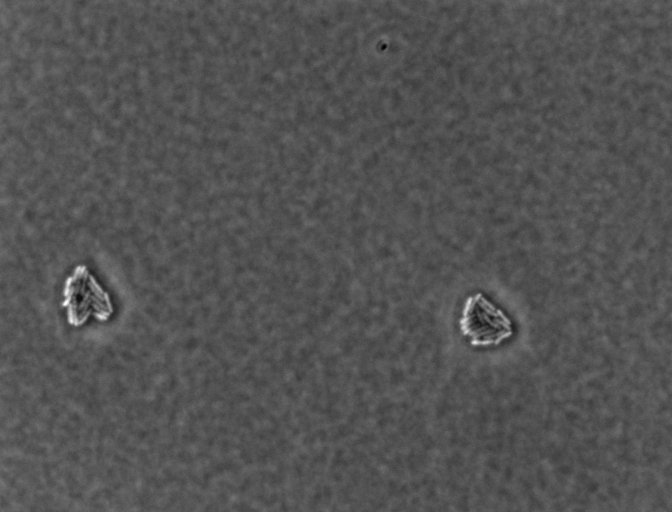
Salmonella enterica Typhimurium